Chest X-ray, PA view. Patient: 22 years old, sex F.
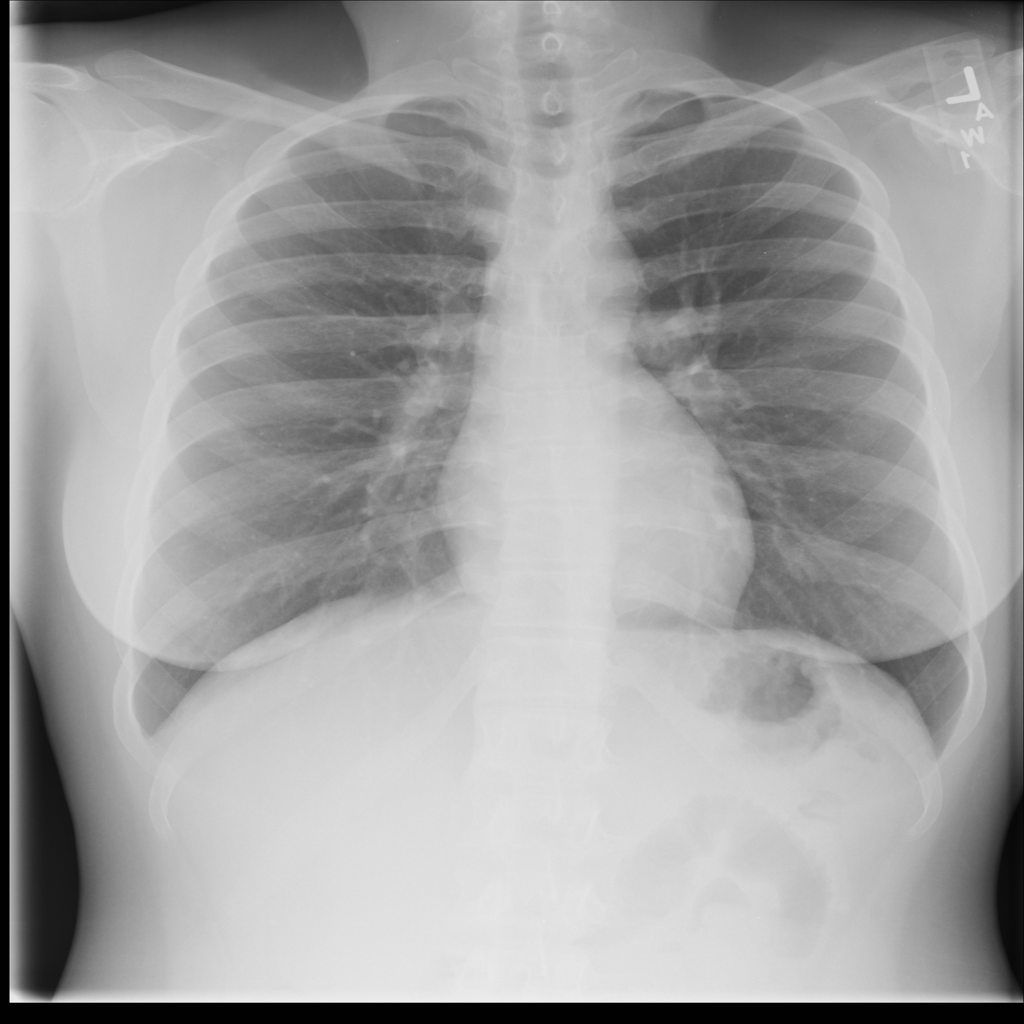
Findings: No Finding